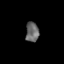
Tissue: prostate
Cell type: B cells
Senescence score: 0.6969
Nuclear area (px): 254
Mean DAPI intensity: 103.713